Question: I'm making a 'topic' design, and I am having issues again. I have a floating div (to the left) inside a container div and it's going outside of it's boundries. It's dynamic, so setting a height: property will not suffice. Now I know it's the float: left; that's causing it, but how can I try fitting in it? I tried setting outer div to display: table; which works, but then it doesn't set the other div next to the floating one to fill the width.

html:
'''
<div class="reply-wrapper">
<div class="reply-box">
<div class="reply-header">
<span id="post-id">#1</span>
<span id="post-date">Today, 12:08</span>
</div>
<div class="reply-main">
<div class="user-info">
<div class="username-wrap">
<span id="username">Jakes625</span>
<!-- img online or not? -->
</div>
<span id="usertitle">Admin</span>
<ul class="user-stats">
<li>Posts: 99</li>
<li>Rep: 99</li>
<li>Likes: 99</li>
</ul>
</div>
<div class="reply-data">
<div class="reply-post">
<h2>Post Title</h2>
<p>
So this is some text that goes in a post.
</p>
</div>
<div class="reply-signature">
This is an example signature.
</div>
</div>
</div>
<div class="reply-footer">
<span class="reply-button">Reply With Quote</span>
</div>
</div>
</div>
'''
css:
'''
.reply-wrapper{
background-color: #DDD;
border-radius: 6px;
padding: 6px;
font: normal 12px arial, helvetica, sans-serif;
color: #333;
}
.reply-box{
border: 1px solid #c6c6c6;
border-radius: 4px;
margin-bottom: 30px;
}
.reply-box:last-child{
margin-bottom: 0;
}
.reply-header{
background-color: #474747;
border-bottom: 1px solid #c6c6c6;
border-radius: 4px 4px 0 0;
padding: 4px;
color: #FFF;
}
.reply-header #post-id{
float: right;
}
.reply-main{
background-color: #ebebeb;
}
.reply-main .user-info{
width: 180px;
float: left;
background-color: #e5e5e5;
border-right: 1px solid #c6c6c6;
padding: 10px;
}
.reply-main .reply-data{
margin-left: 200px;
margin-right: 0px;
}
.user-info .username-wrap,.user-info #usertitle{
text-align: center;
display: block;
text-align: center;
}
.username-wrap #username{
font-size: 11pt;
}
.user-stats{
margin: 0;
padding: 0;
list-style-type: none;
margin: 10px 0 10px 0;
}
.user-stats li{
background: #f2f2f2 none;
color: #3e3e3e;
border: 1px solid #c6c6c6;
margin-bottom: 3px;
padding: 4px;
line-height: 20px;
}
.reply-post{
padding: 10px;
}
.reply-post h2{
margin: 0;
padding: 0;
border-bottom: 1px solid black;
}
.reply-signature{
border-top: 1px solid #c6c6c6;
padding: 10px;
}
.reply-footer{
padding: 4px;
height: 15px;
background-color: #d8d8d8;
border-top: 1px solid #c6c6c6;
}
.reply-footer .reply-button{
float: right;
}
'''
PAGE SOURCE: <URL>
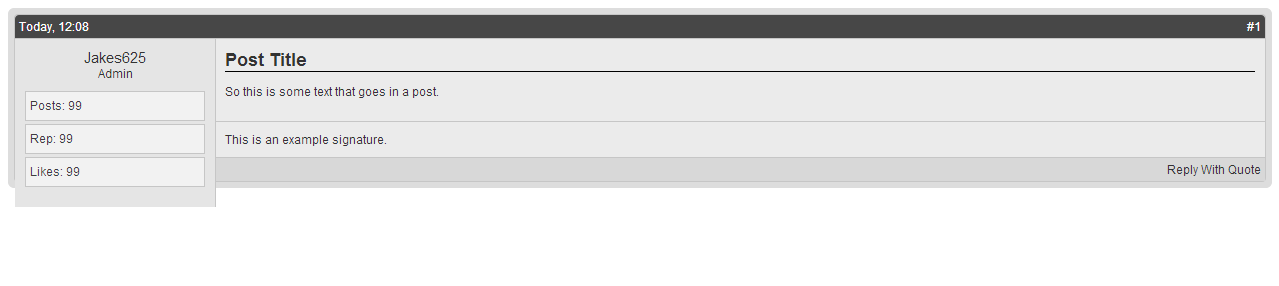
Answer: change:
'''
.reply-main .user-info{
width: 180px;
float: left;
background-color: #e5e5e5;
border-right: 1px solid #c6c6c6;
padding: 10px;
}
.reply-main .reply-data{
margin-left: 200px;
margin-right: 0px;
}
'''
to:
'''
.reply-main .user-info{
width: 180px;
display: inline-block;
background-color: #e5e5e5;
border-right: 1px solid #c6c6c6;
padding: 10px;
}
.reply-main .reply-data{
margin-left: 200px;
margin-right: 0px;
display: inline-block;
}
'''
This will display both divs side by side, while stretching the outer div to make them fit. If what you want is the contrary (make the div's height equal the outer div's height, regardless of it's content) then the other posted answer is what you're looking for
jsfiddle <URL>